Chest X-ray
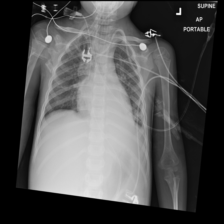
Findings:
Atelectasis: positive
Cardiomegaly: negative
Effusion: negative
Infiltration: positive
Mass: negative
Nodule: negative
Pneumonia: negative
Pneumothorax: negative
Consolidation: negative
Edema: negative
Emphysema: negative
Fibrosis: negative
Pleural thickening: negative
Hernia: negative